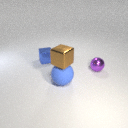
small blue metal cube to the left of small purple metal sphere